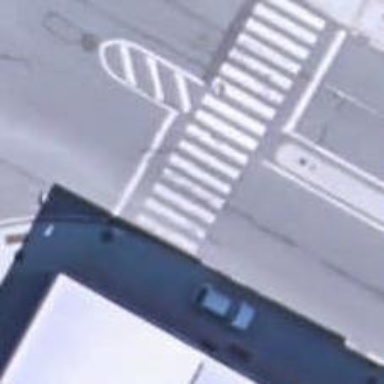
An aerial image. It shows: Marked crossing on the road.